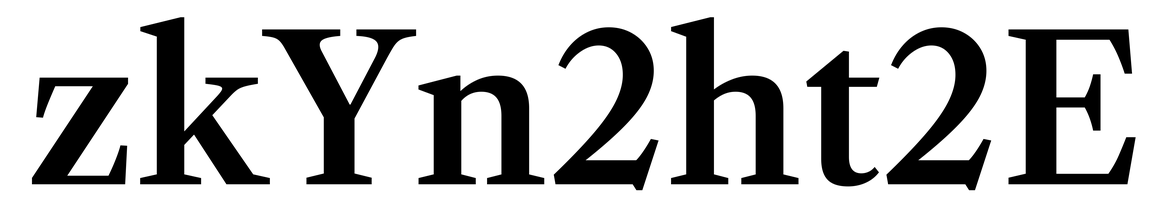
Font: LibreCaslonText_SemiBold